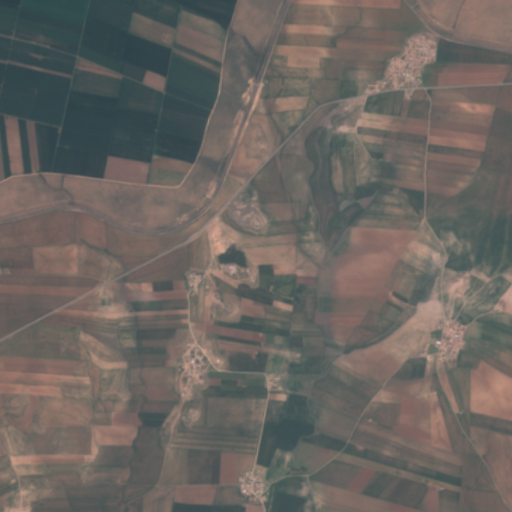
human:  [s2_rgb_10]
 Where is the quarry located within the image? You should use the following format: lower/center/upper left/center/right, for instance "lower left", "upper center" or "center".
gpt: The quarry is located in the center of the image.
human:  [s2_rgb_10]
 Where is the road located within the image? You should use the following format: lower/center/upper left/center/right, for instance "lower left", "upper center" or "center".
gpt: There is no road in the image.